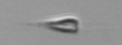
Label: Calciopappus